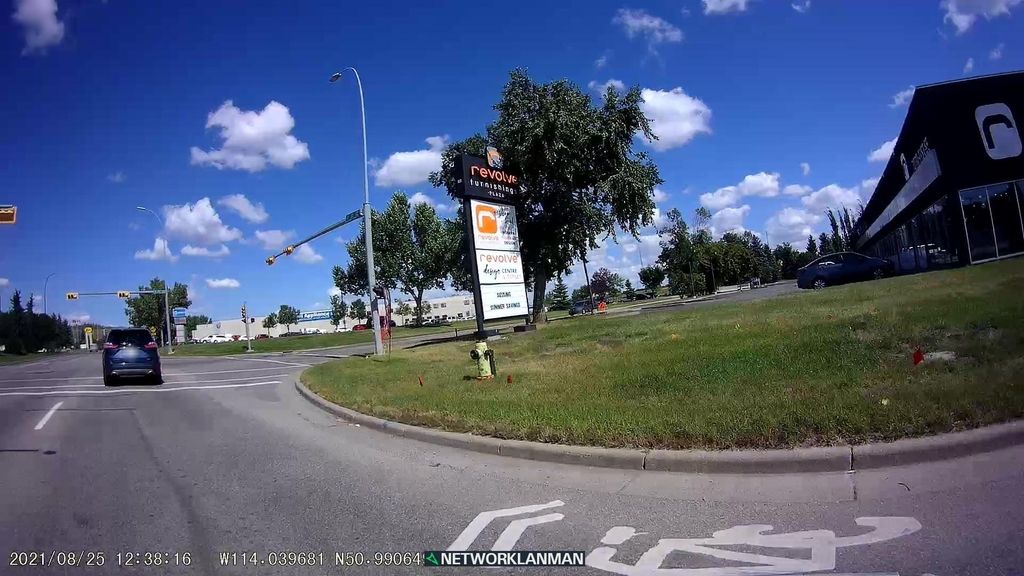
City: calgary